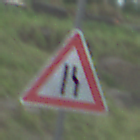
Verkehrszeichen: EinseitigVerengteFahrbahnRechts
Umgebung: Outdoor, Nature
Tageszeit: MorningAfternoon
Wetter: PartlyCloudy
Licht: Natural
Jahreszeit: NotSpecified
Kontrast: LowContrast